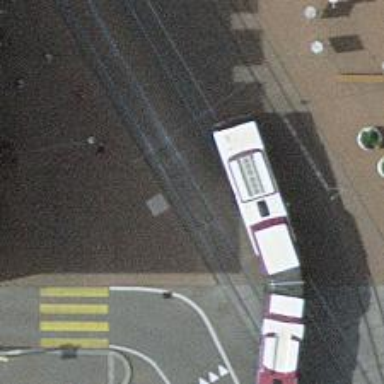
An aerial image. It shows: Tram stop with public transport stop position for trams.